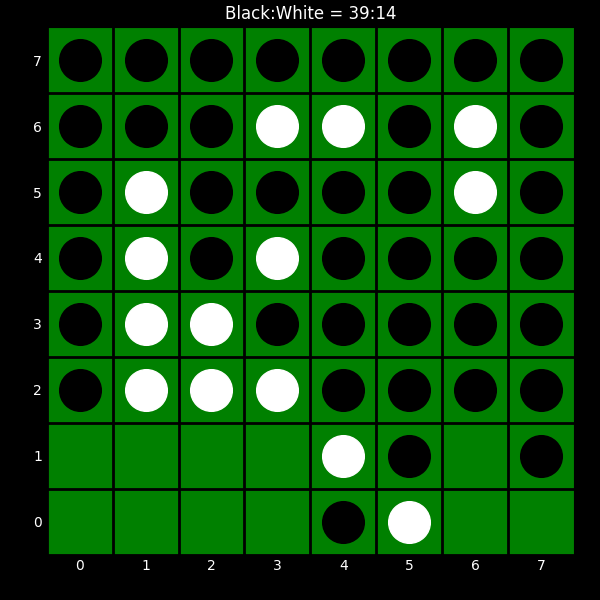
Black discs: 39
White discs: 14